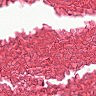
Metastatic tissue present: no